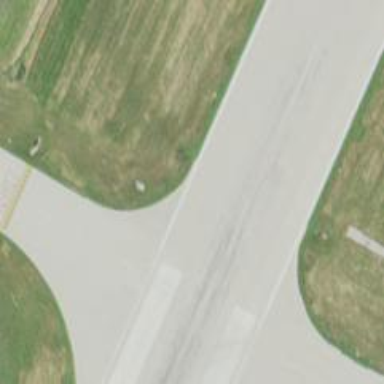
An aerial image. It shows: View of taxiway at the airport.